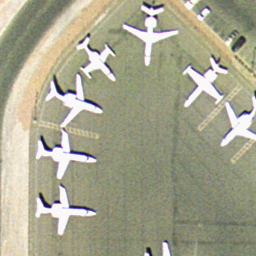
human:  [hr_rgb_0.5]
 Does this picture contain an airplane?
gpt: yes

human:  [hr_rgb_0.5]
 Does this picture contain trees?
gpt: no